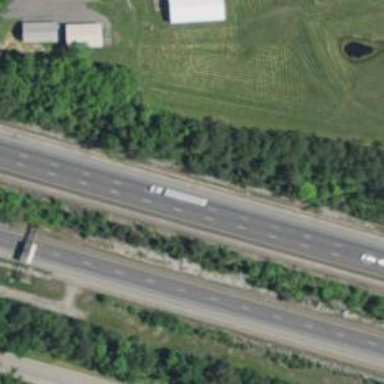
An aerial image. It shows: Motorway.